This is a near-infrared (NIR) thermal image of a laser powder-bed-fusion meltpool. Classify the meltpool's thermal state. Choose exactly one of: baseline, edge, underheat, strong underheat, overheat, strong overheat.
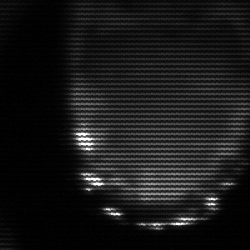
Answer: edge